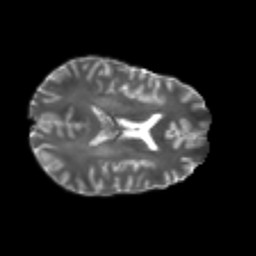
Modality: T2w
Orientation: axial
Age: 45
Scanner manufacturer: philips
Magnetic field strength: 3 T
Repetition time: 8.6 s
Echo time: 0.127 s